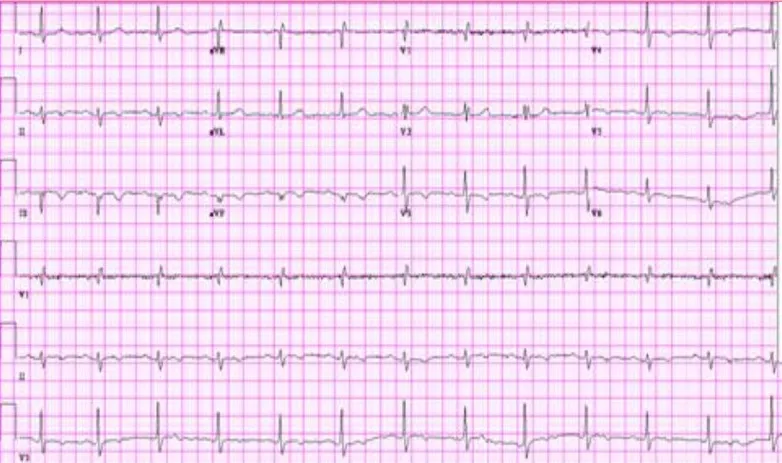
showed QS patter with T-wave inversion in III and a VF.
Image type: electrography (ekg)